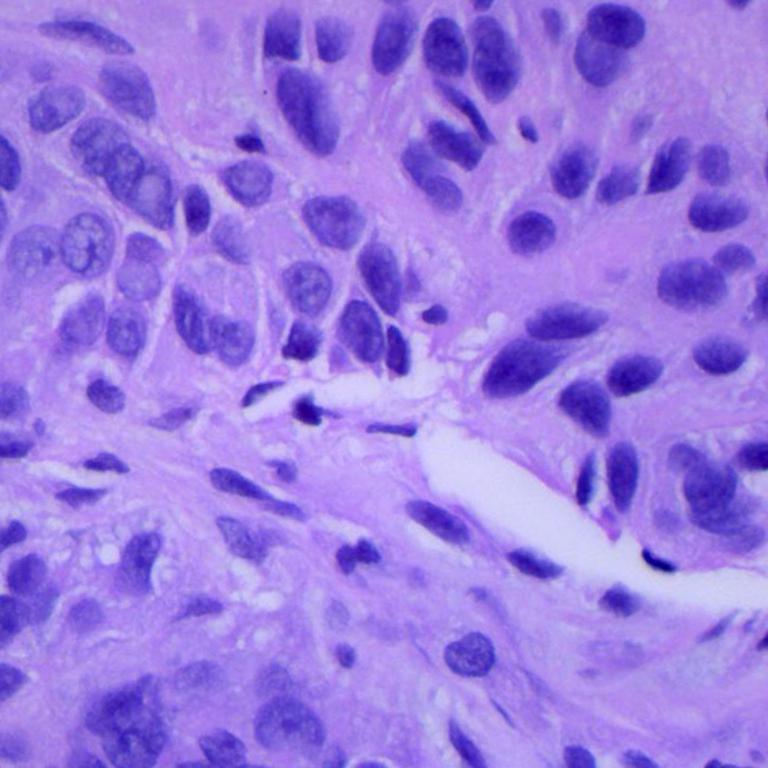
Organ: lung
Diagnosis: squamous carcinomas